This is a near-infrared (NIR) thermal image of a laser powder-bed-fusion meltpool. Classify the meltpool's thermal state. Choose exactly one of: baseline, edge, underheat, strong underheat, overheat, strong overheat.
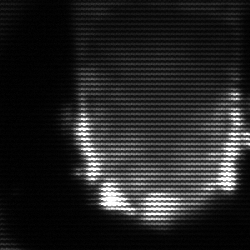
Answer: baseline